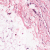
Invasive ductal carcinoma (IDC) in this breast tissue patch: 0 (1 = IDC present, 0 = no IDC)